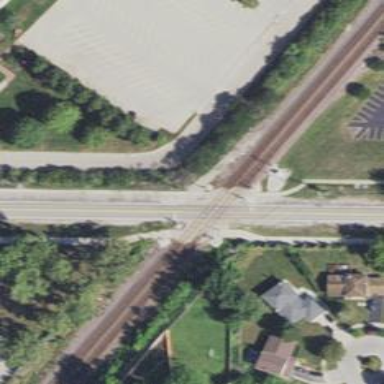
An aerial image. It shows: Railway level crossing.